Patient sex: F
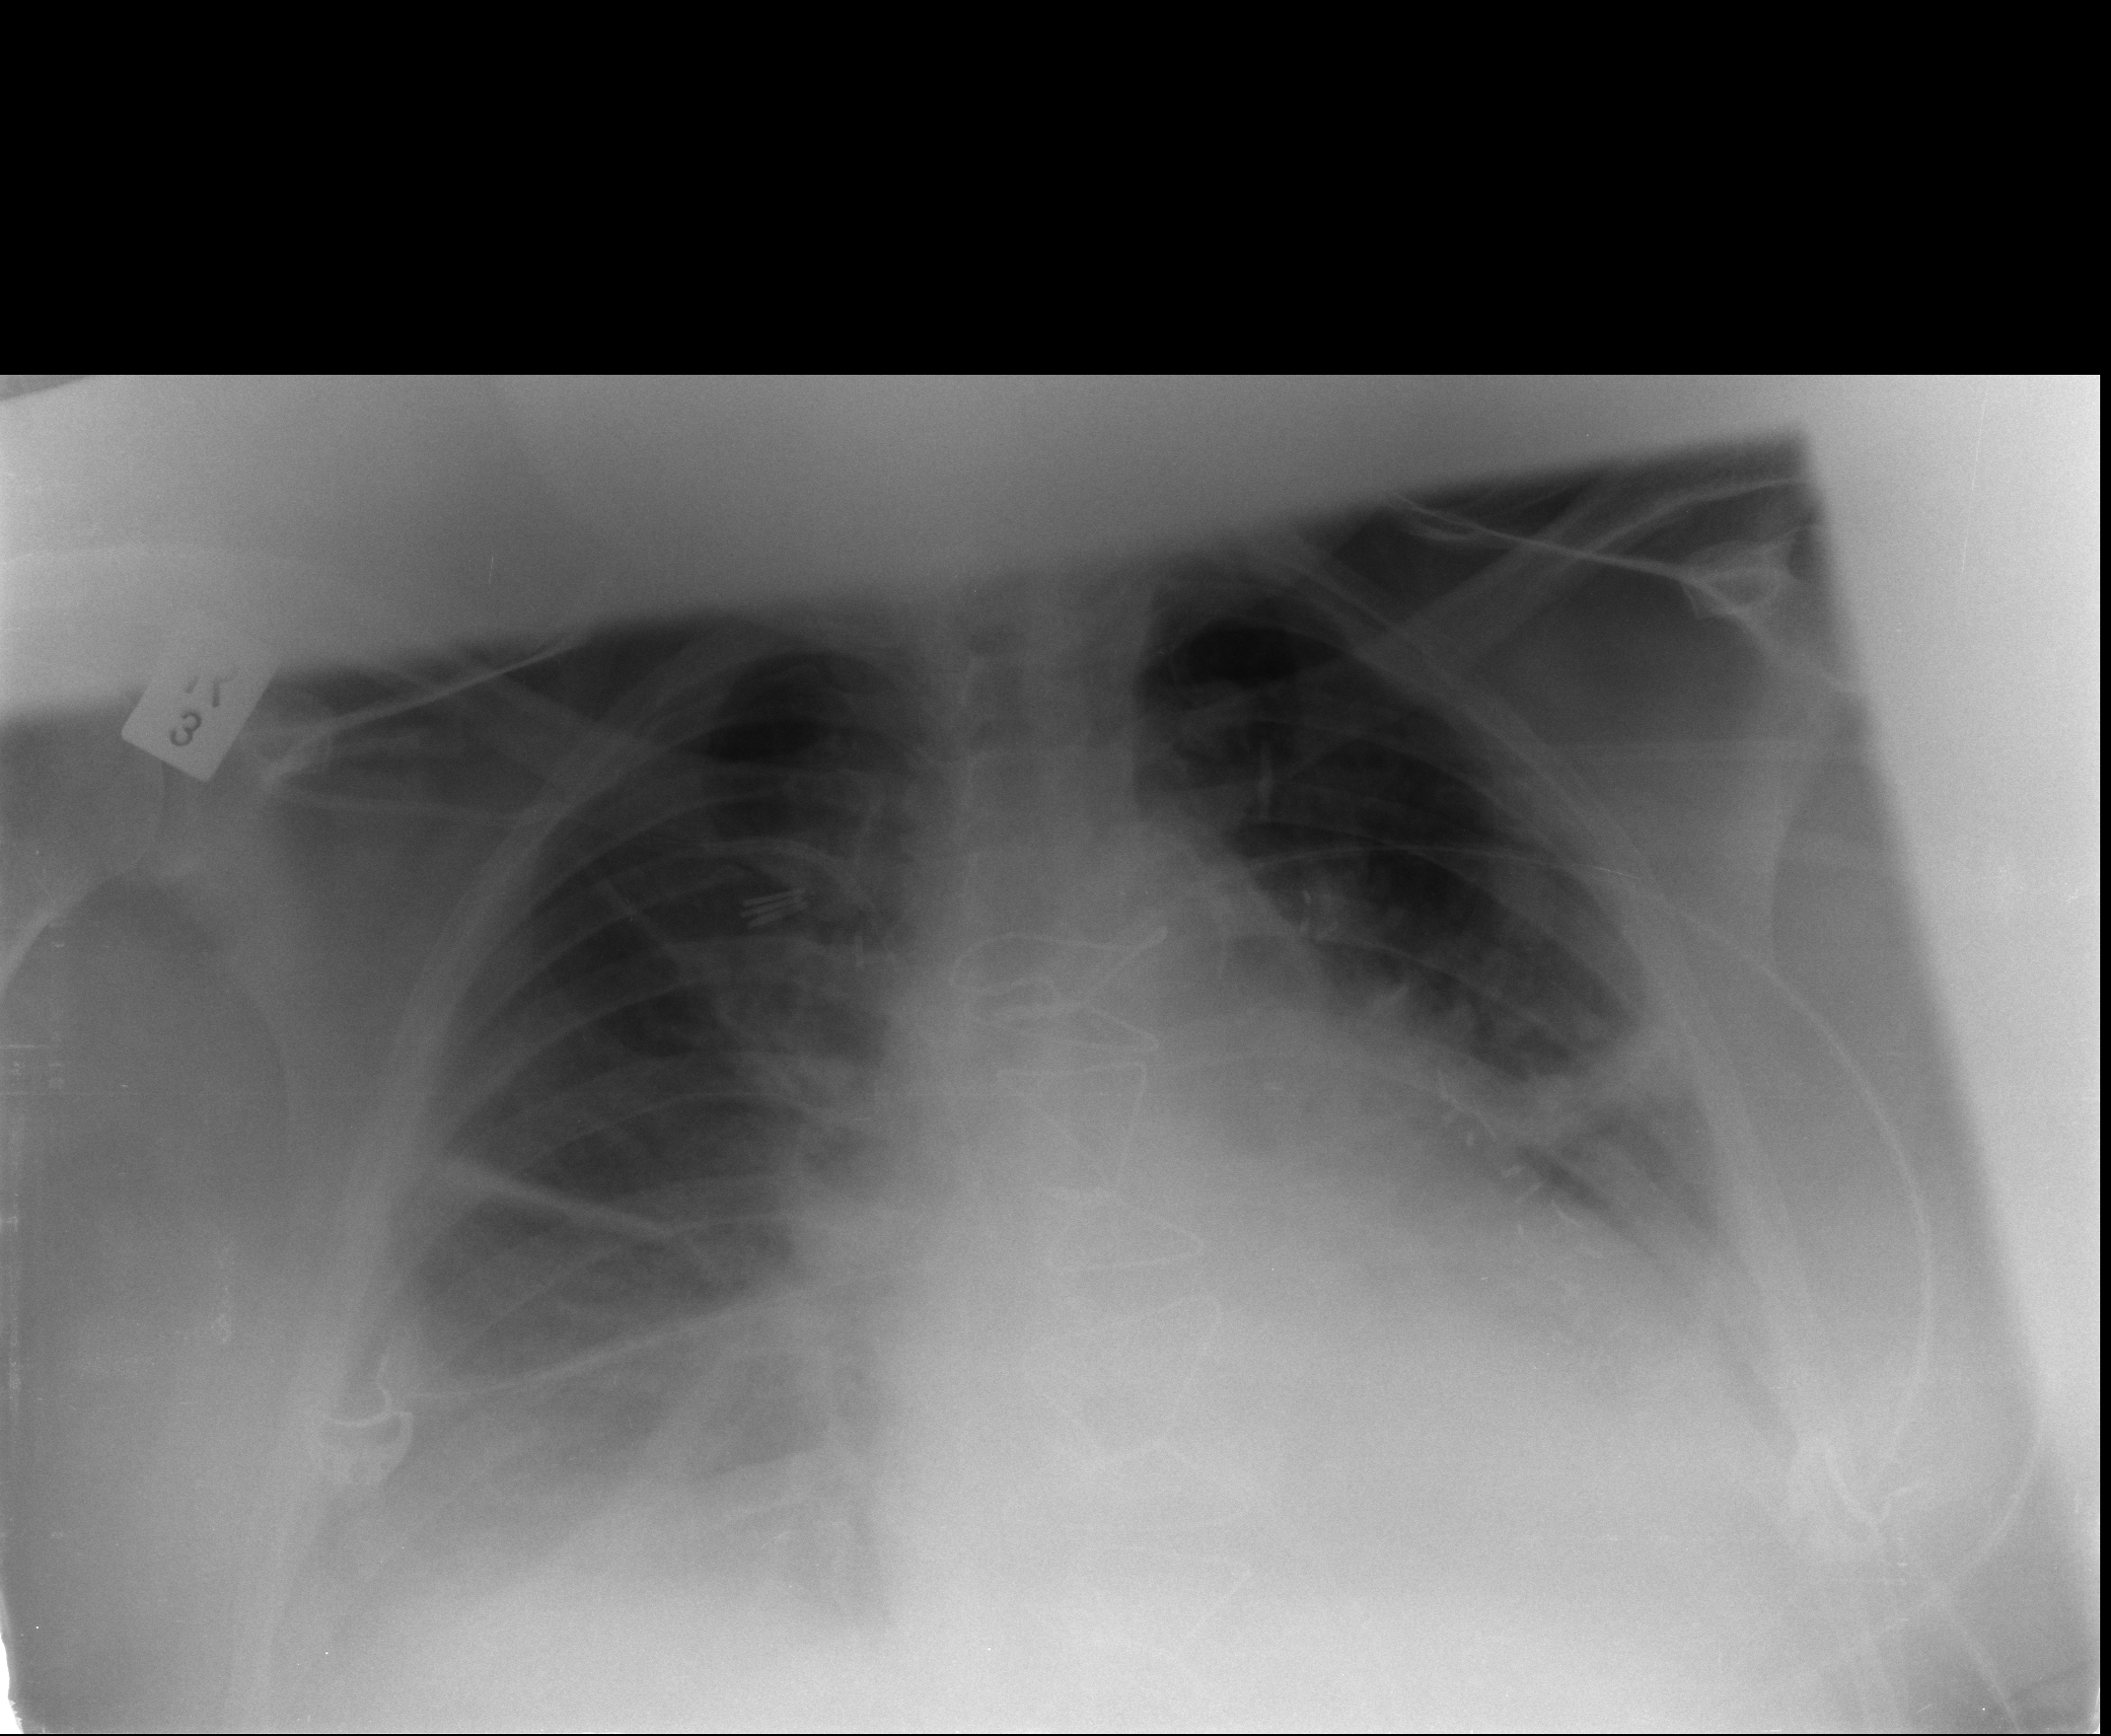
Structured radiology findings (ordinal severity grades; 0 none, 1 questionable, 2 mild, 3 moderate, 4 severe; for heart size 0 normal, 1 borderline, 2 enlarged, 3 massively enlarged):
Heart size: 2
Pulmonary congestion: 2
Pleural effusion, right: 2
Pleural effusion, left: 2
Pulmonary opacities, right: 1
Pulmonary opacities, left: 1
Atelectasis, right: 2
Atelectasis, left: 2